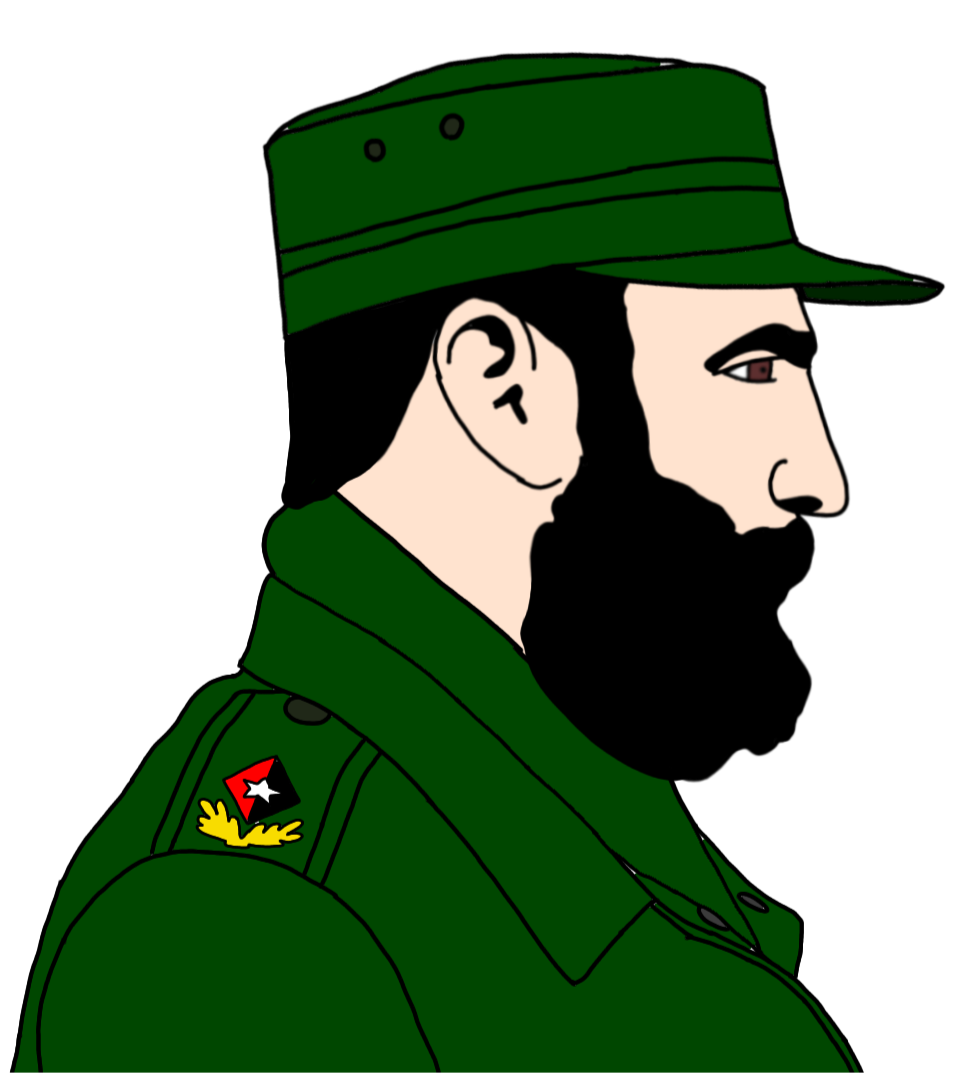
Label: 4_Yes_Chad